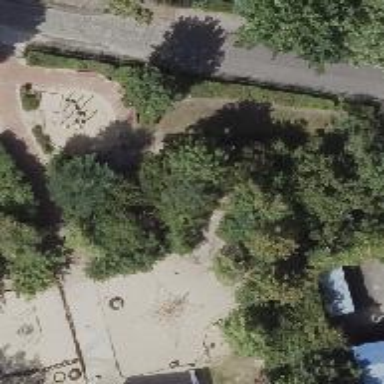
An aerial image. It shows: Playground with springy equipment.